Question: Using the following SQL Query:
'''
SELECT
TOP (100) PERCENT
ID_BADGE,
LEFT(RIGHT('000000' + CAST(TIME_TRX AS varchar), 6), 2)
+ ':' + SUBSTRING(LEFT(RIGHT('000000' + CAST(TIME_TRX AS varchar), 6), 4), 3, 2) AS ClockTime,
DATE_TRX, SEQ_REC, ROWID
FROM
omi.TAHIST_ZERO
WHERE
(ID_BADGE = ' ' + @Badge)
AND (DATE_TRX BETWEEN @Date AND @Date2)
AND (SEQ_REC IN ('0', '1000'))
AND (CODE_TRX IN ('100', '101'))
ORDER BY
DATE_TRX, TIME_TRX
'''
I have created the following table:

Using a I want to subtract the second value of ClockTime from the third value of ClockTime.
I looked through the VB Functions and all I could find were First, Last, Min, and Max, not second or third.
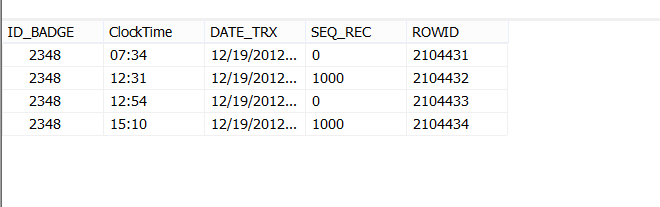
Answer: I think you could achieve this using the SSRS Previous function:
<URL>